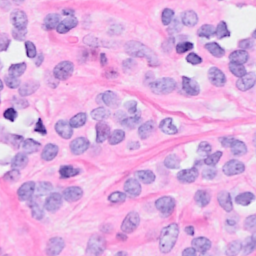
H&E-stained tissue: Breast